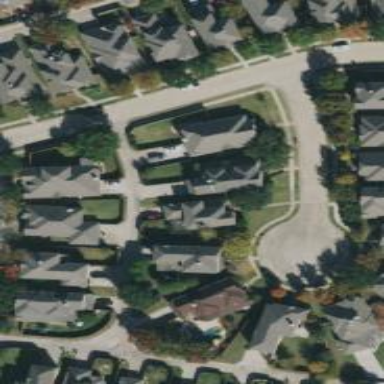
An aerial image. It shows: Alley classified as service road.